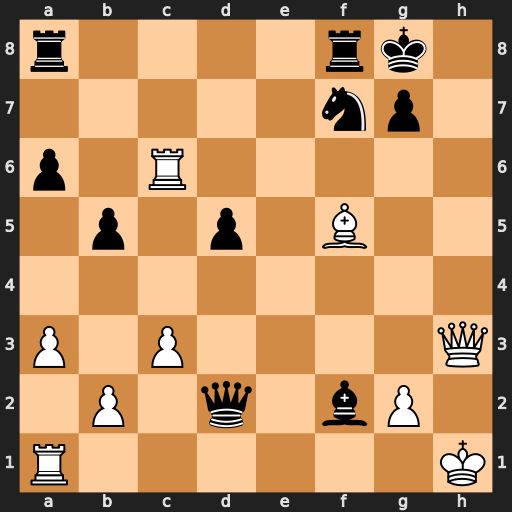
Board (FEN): r4rk1/5np1/p1R5/1p1p1B2/8/P1P4Q/1P1q1bP1/R6K
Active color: w
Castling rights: -
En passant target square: -
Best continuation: Qh7#